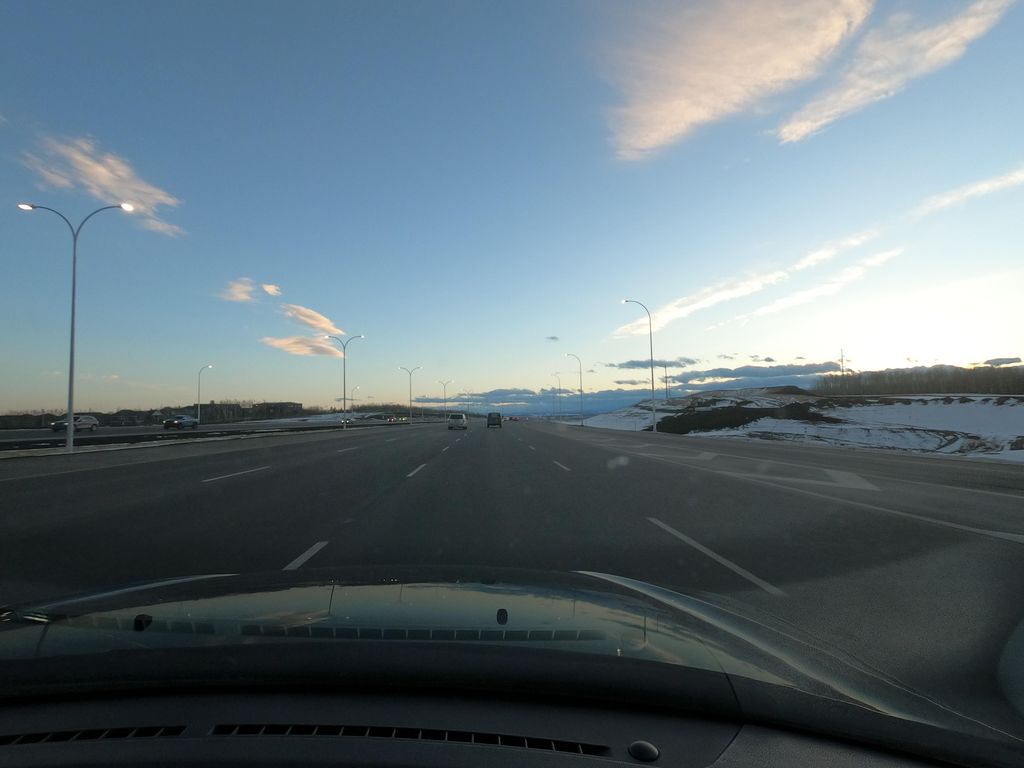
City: calgary